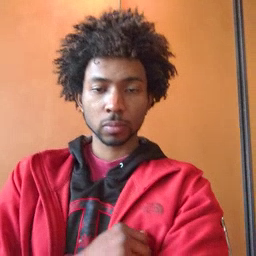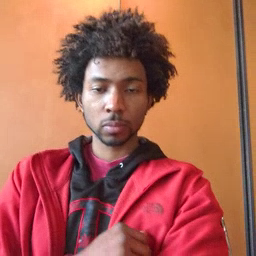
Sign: talk